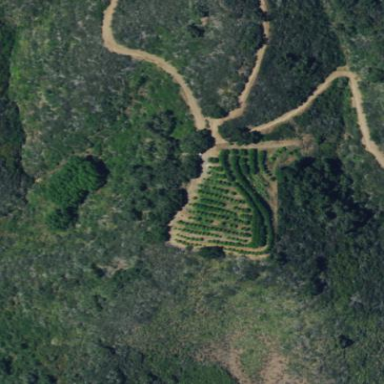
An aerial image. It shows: Orchard.